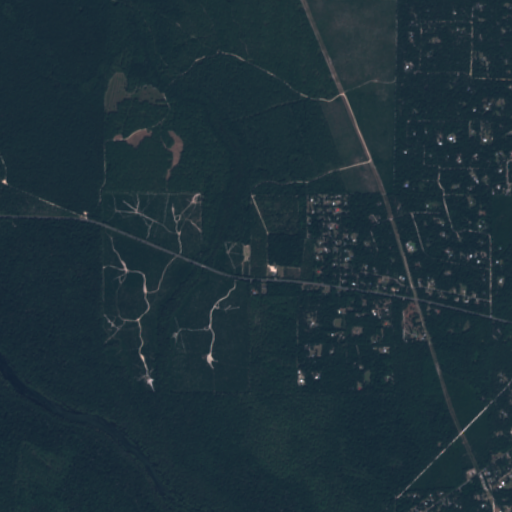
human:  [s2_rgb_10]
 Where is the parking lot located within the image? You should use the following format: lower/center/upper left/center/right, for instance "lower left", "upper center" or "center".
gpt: The parking lot is located in the center left of the image.
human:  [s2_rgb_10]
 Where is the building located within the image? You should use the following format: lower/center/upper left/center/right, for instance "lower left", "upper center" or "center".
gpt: The building is located in the lower center of the image.
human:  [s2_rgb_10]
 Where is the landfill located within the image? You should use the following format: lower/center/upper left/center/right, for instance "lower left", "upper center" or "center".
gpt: There is no landfill in the image.